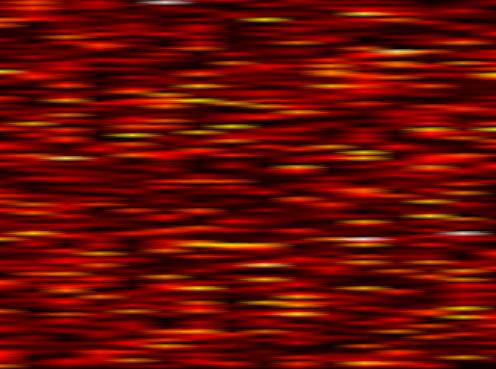
Label: OFDM